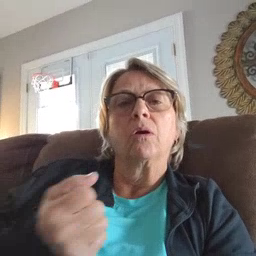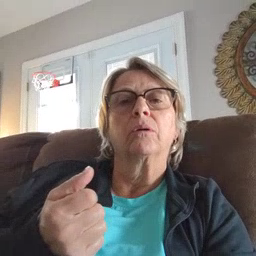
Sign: drawer